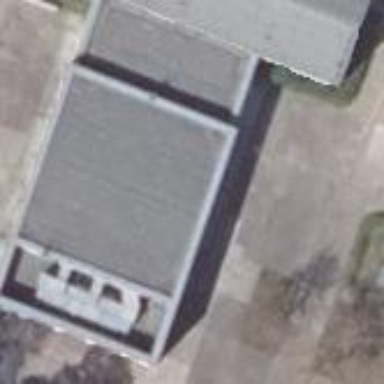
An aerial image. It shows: School building.